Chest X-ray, AP view. Patient: 20 years old, sex M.
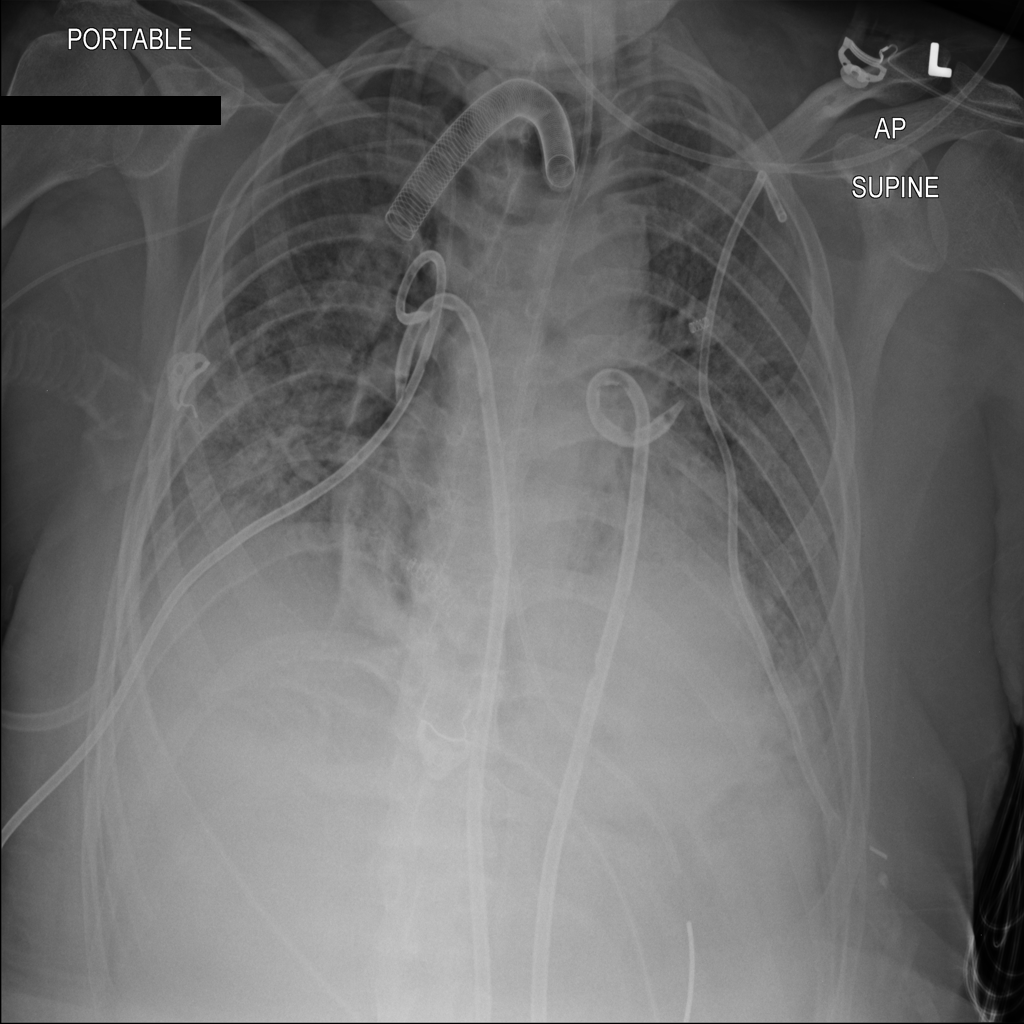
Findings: Effusion